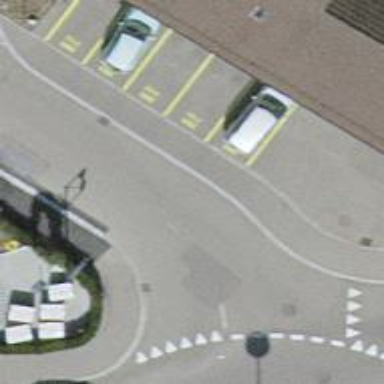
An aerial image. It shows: Unmarked crossing on the road.